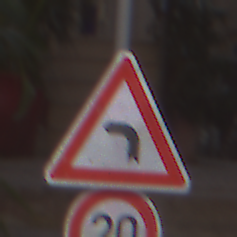
Verkehrszeichen: KurveLinks
Zusatzzeichen unten: Geschwindigkeit20
Umgebung: Outdoor, Urban
Tageszeit: MorningAfternoon
Wetter: Clear
Licht: Natural
Jahreszeit: NotSpecified
Kontrast: LowContrast